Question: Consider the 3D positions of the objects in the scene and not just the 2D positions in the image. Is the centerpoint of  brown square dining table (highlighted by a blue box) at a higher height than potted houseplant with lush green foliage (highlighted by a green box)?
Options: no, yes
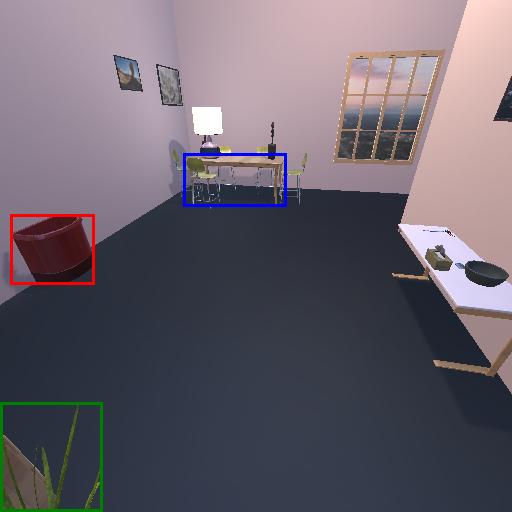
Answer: no